Field crop: maize
Growth stage: 2
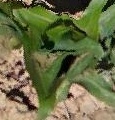
Species: maize